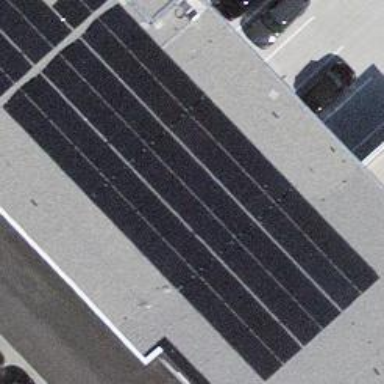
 consisting of solar photovoltaic panels."